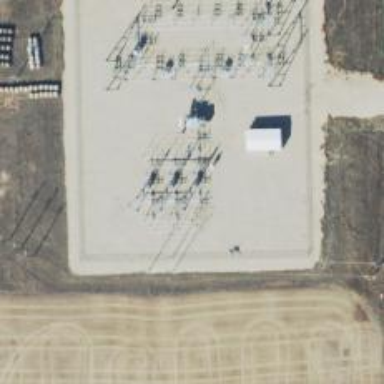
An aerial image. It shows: Switch used for power control.